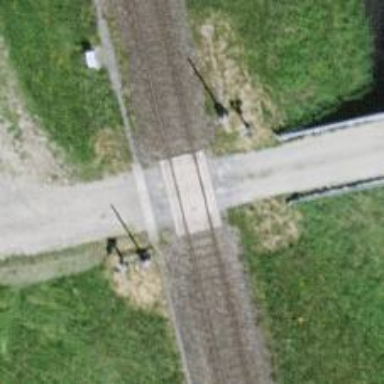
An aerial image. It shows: Railway level crossing.